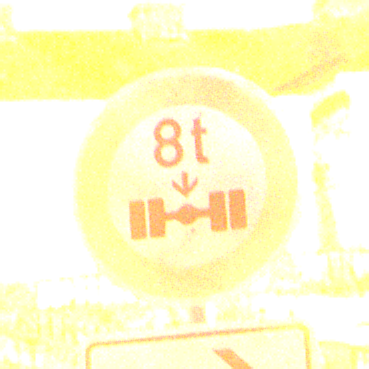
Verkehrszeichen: TatsaechlicheAchslast
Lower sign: RichtungsangabeDurchPfeile5
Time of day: Night
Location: Outdoor (Suburban)
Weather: PartlyCloudy
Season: NotSpecified
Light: Artificial